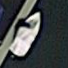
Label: civil